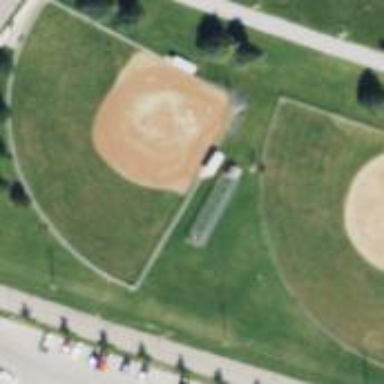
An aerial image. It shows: Baseball pitch for leisure land.